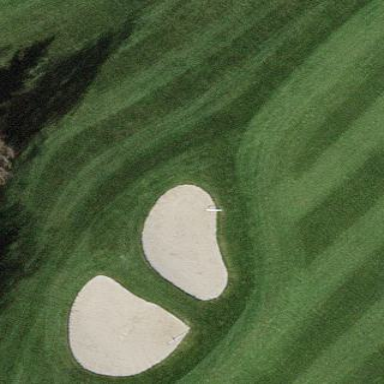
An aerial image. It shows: Sandy area is golf bunker.